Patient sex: M
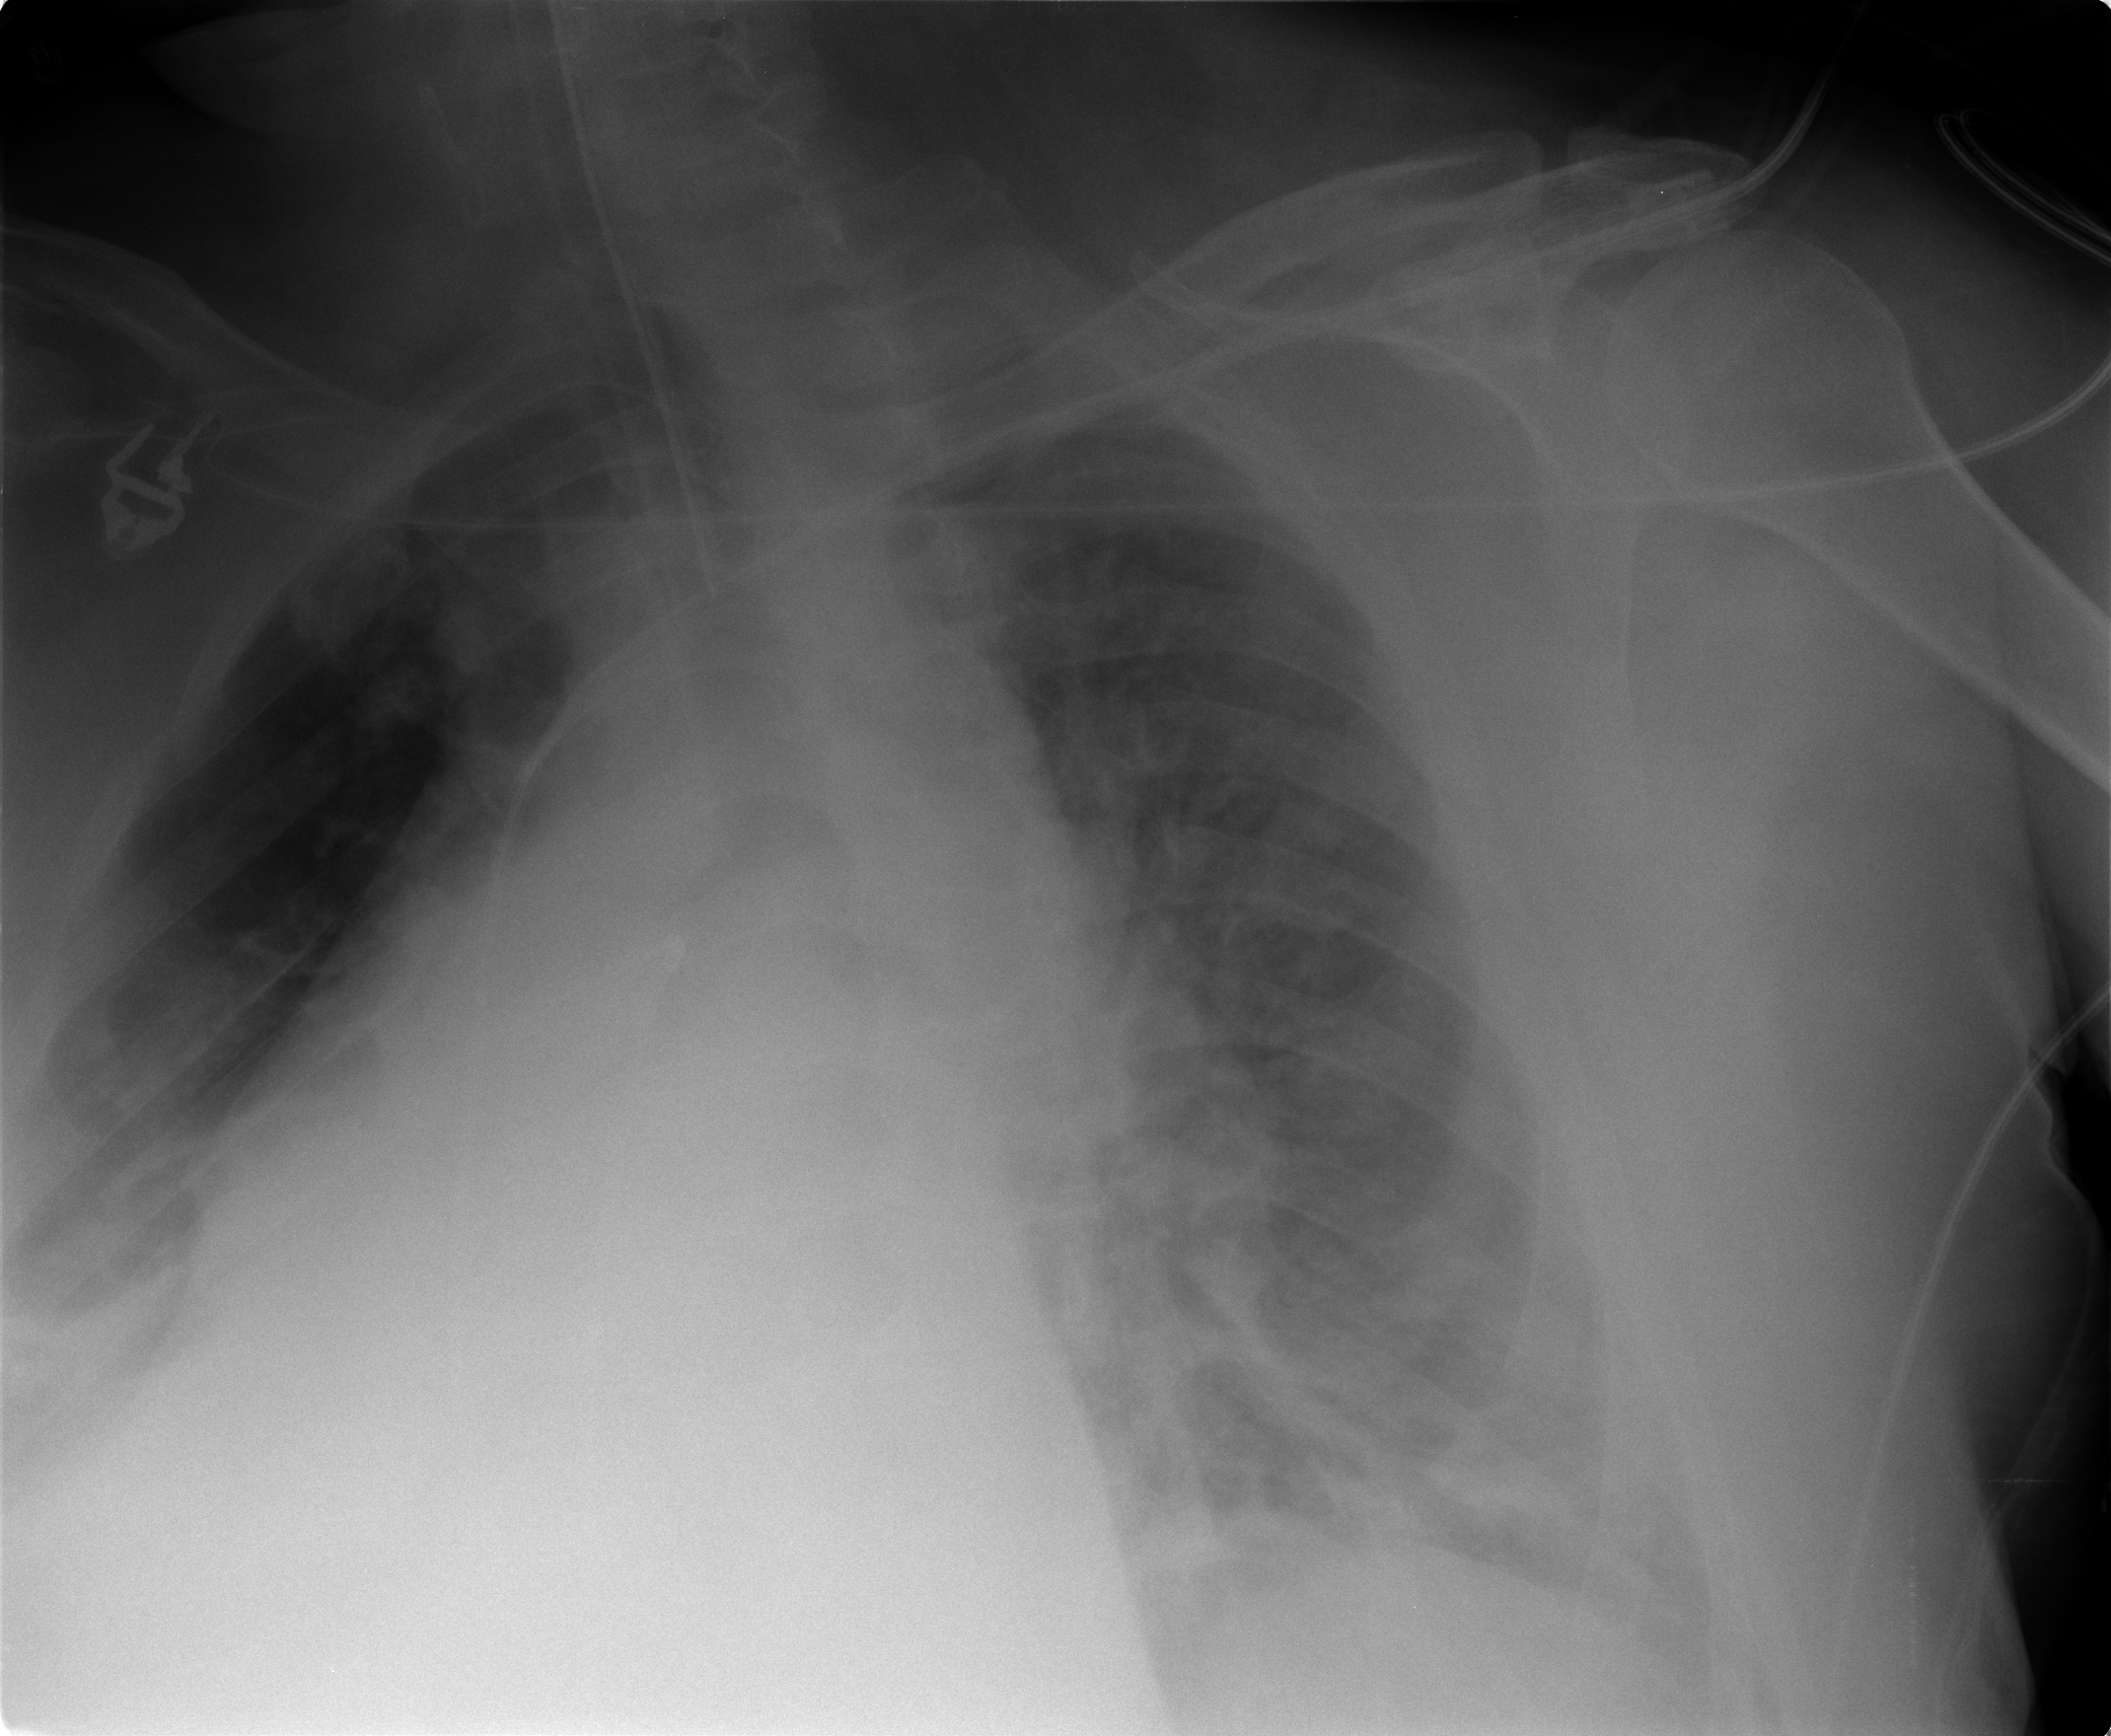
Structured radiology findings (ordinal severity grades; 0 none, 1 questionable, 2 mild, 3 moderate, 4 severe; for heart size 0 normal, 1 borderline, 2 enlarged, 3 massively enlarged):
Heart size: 0
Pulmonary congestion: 0
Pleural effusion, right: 0
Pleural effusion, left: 2
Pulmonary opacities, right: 0
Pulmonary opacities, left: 2
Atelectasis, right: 0
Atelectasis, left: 0